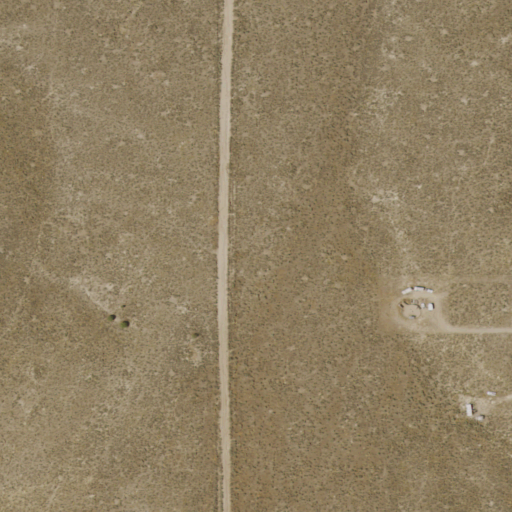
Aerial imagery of depression(s) in Nevada named Burner Basin containing only shrub